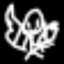
Label: angel